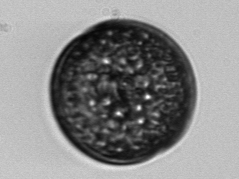
Label: Coscinodiscus